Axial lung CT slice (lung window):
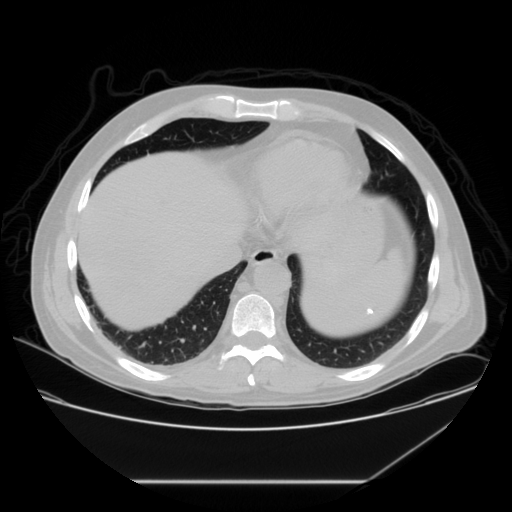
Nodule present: no